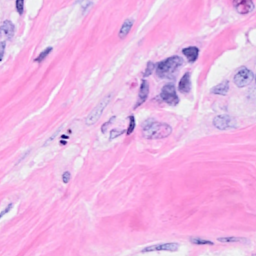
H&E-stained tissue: Breast